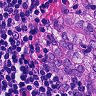
Metastatic tissue present: yes